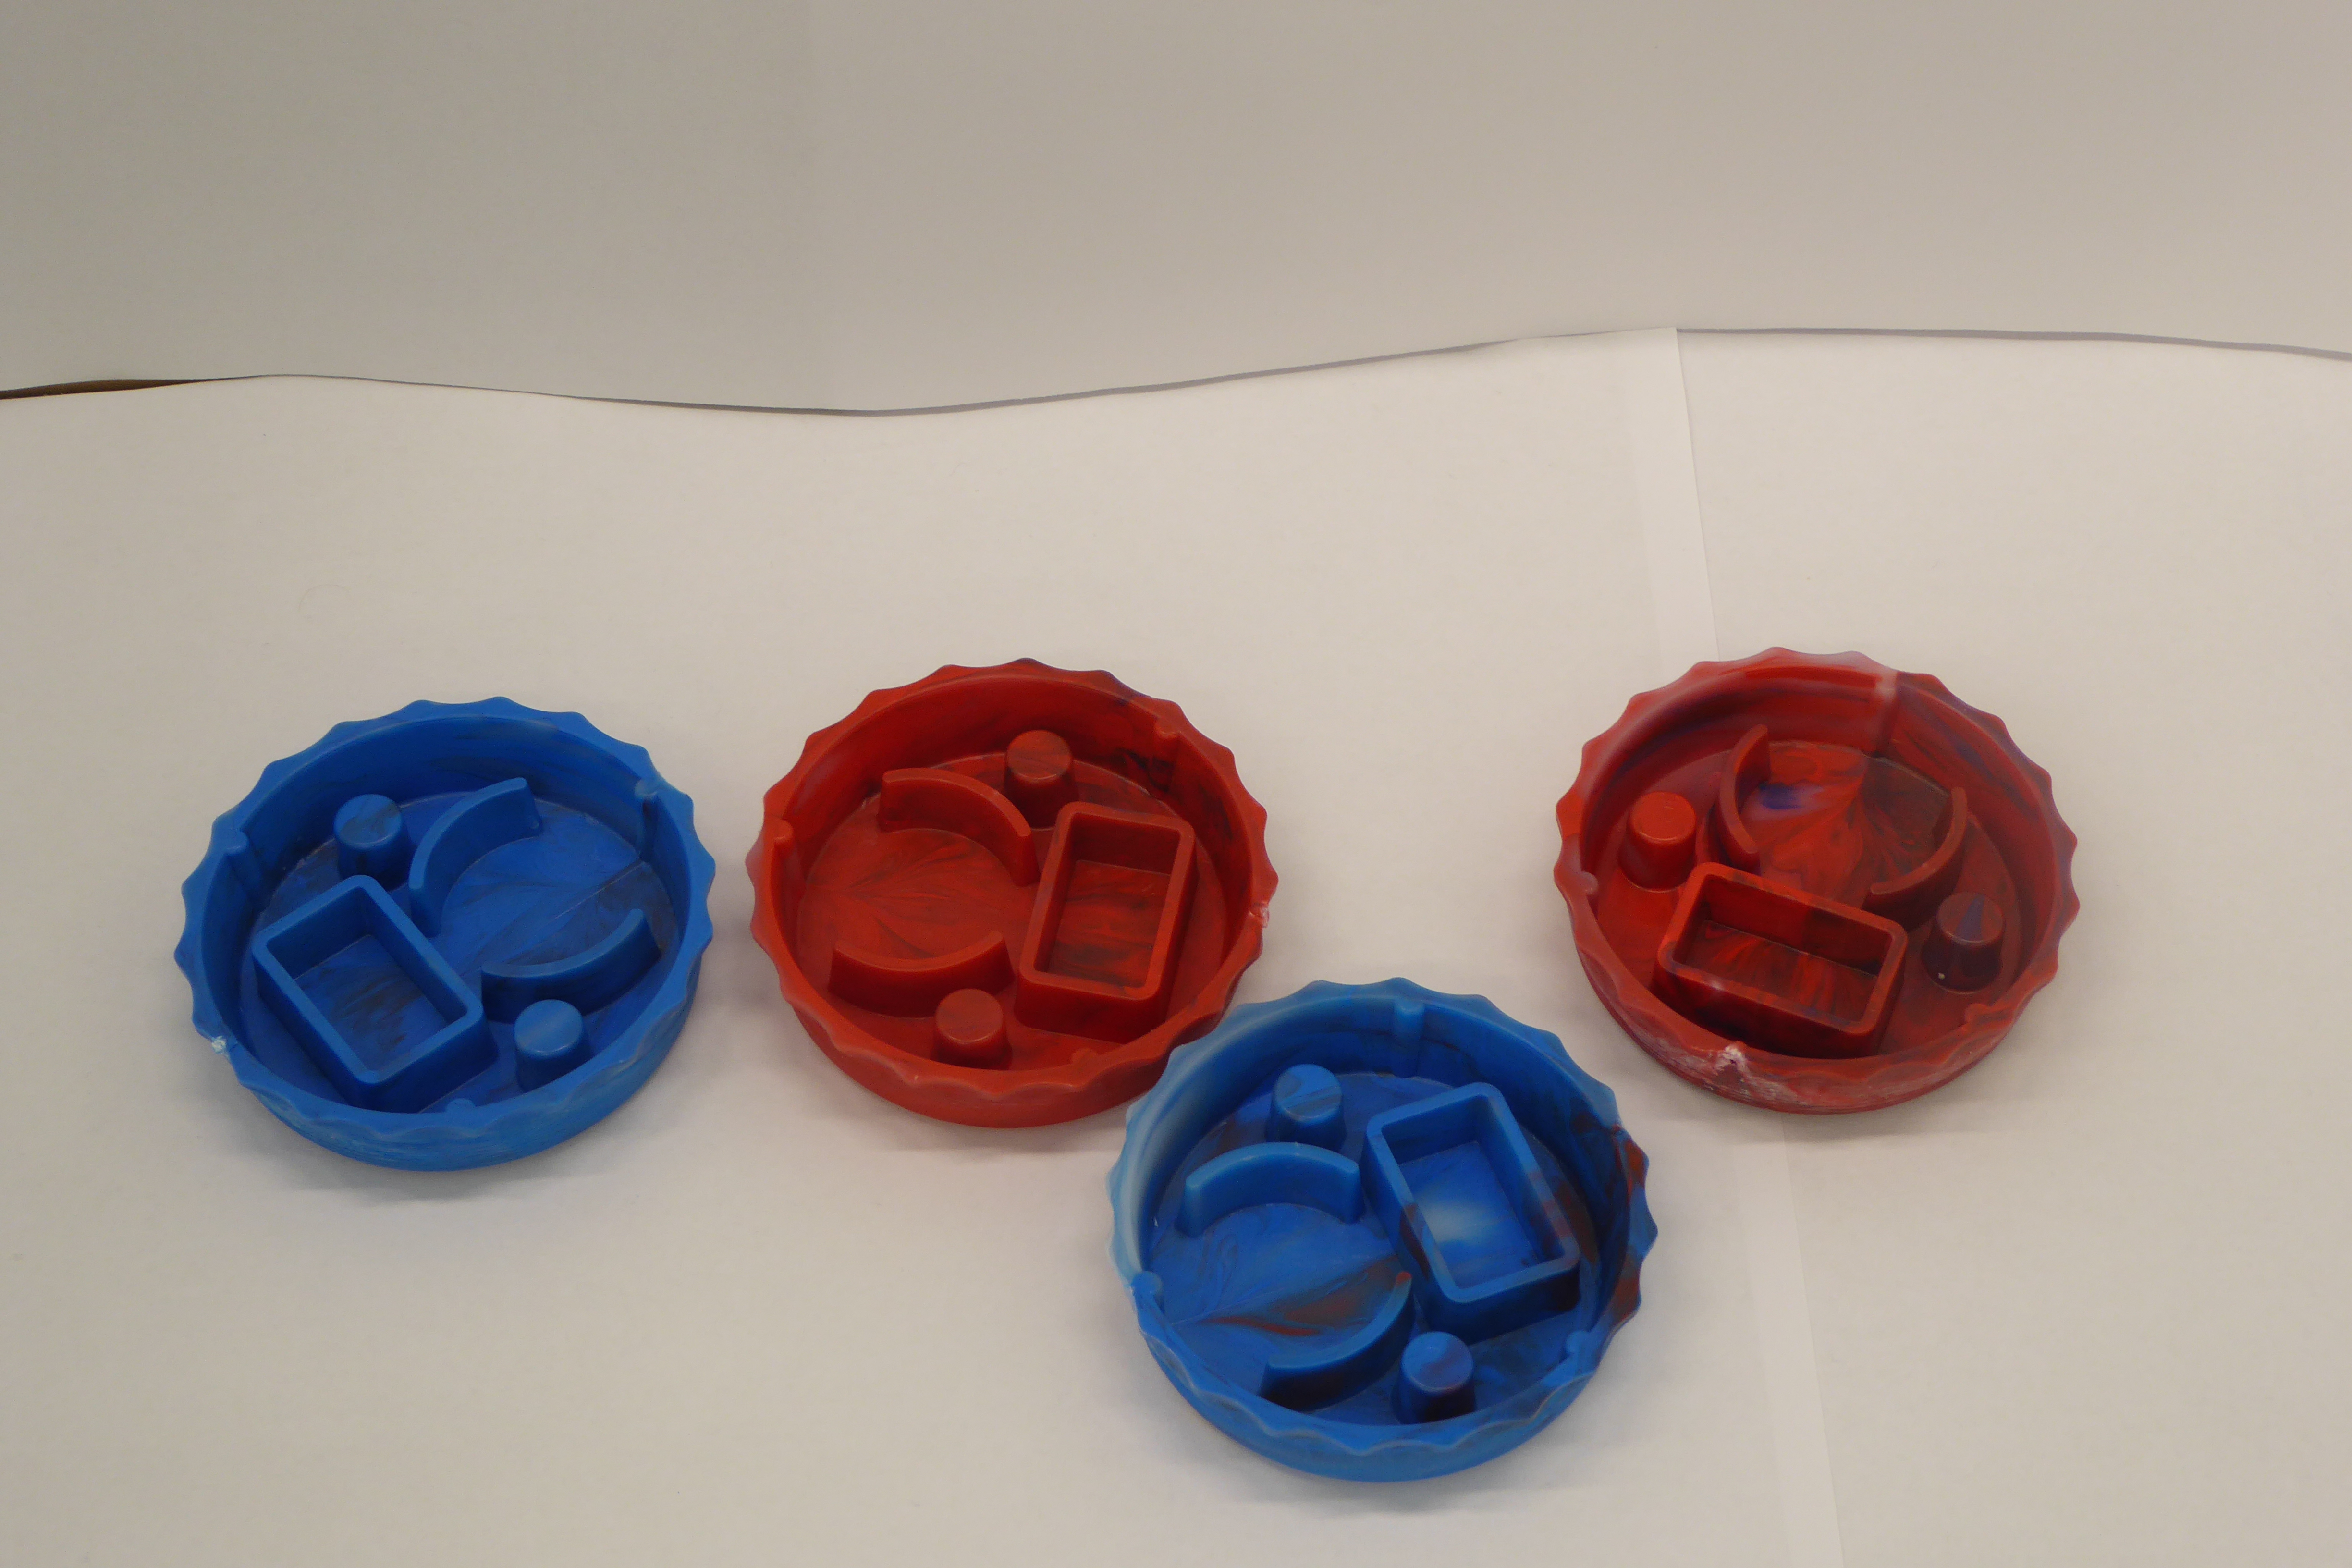
Label: Bottle Opener - Cover